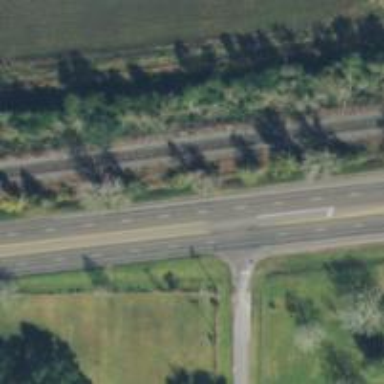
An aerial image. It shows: Trunk highway.